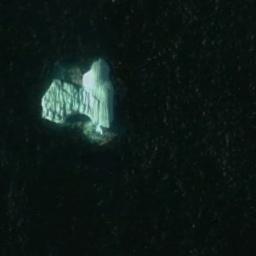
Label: sea_ice